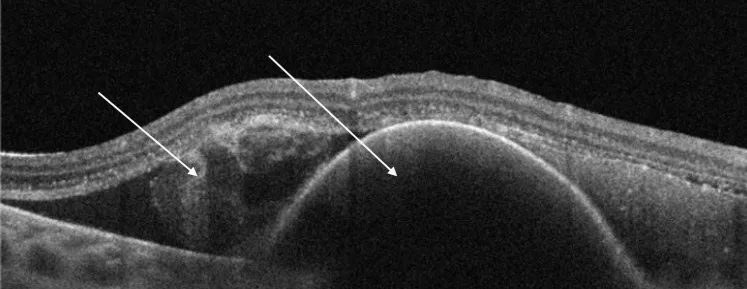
Spectral-domain optical coherence tomography (SD-OCT) upon presentation, showing a large collection of subretinal and subretinal pigment epithelium (RPE) blood.
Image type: ophthalmic_imaging (oct)